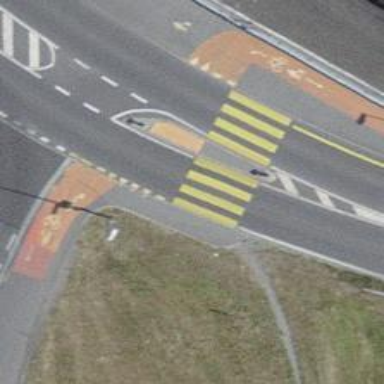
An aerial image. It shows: Kerb serving as barrier.